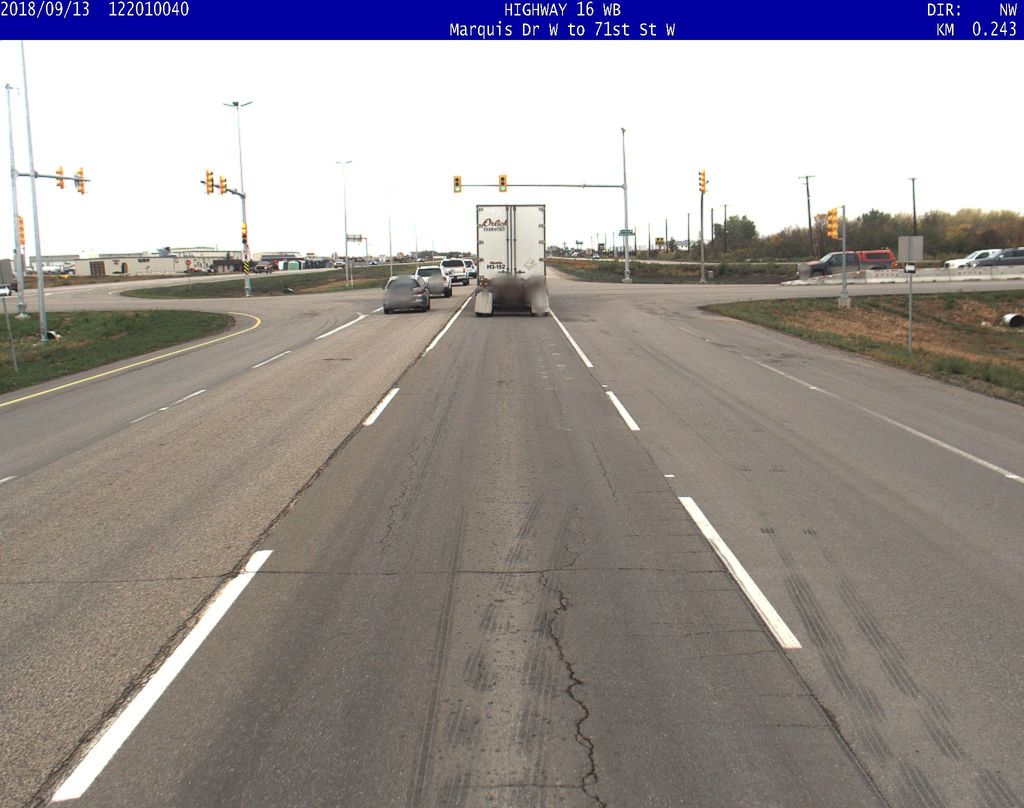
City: saskatoon